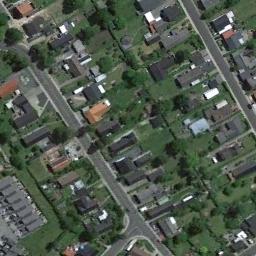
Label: dense_residential